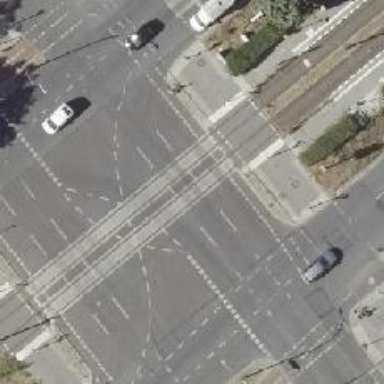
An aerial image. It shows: Tram level crossing on railway.